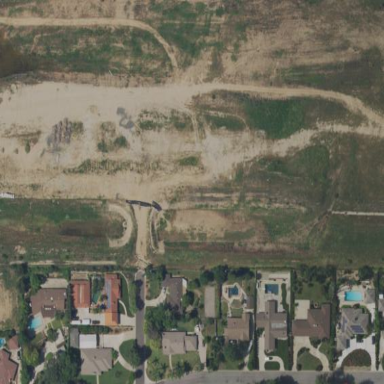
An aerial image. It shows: Brownfield area.